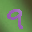
Label: 9